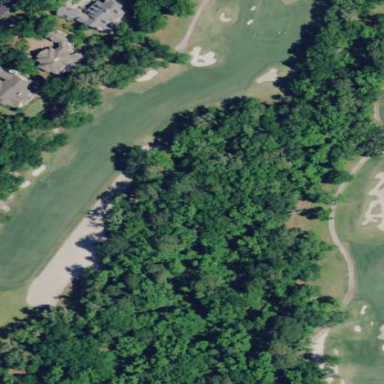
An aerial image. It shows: Golf fairway surrounded by grass.